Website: walmart
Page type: delivery-shipping
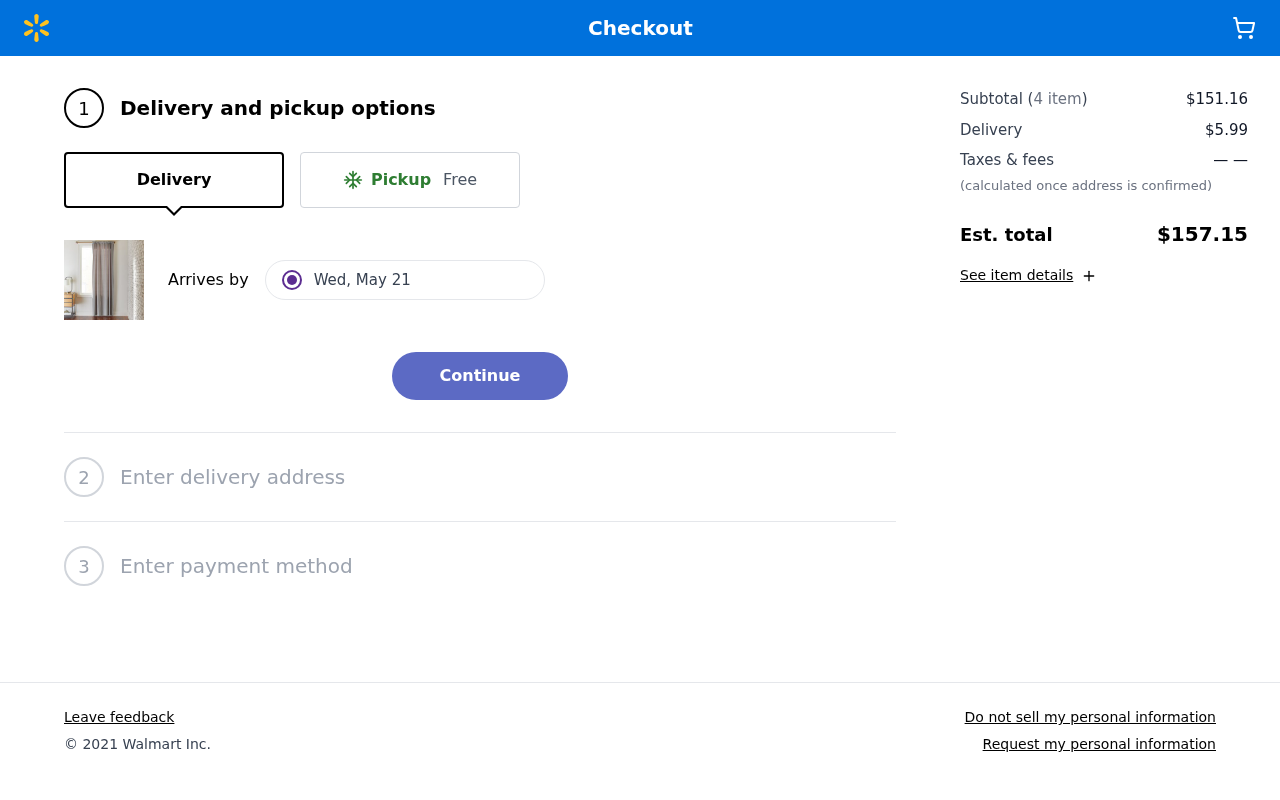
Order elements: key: ORDER_DELIVERY_DATE
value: Wed, May 21
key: ORDER_NUM_ITEMS
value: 4 item
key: ORDER_SUBTOTAL
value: $151.16
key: ORDER_SHIPPING_COST
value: $5.99
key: ORDER_TOTAL
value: $157.15